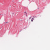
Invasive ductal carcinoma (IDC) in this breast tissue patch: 0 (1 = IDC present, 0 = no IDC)